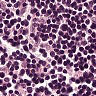
Metastatic tissue present: no